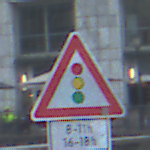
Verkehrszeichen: Lichtzeichenanlage
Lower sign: ZeitangabenOhneBeschraenkungAufWochentage2
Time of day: MorningAfternoon
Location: Outdoor (Urban)
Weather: PartlyCloudy
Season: NotSpecified
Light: Natural